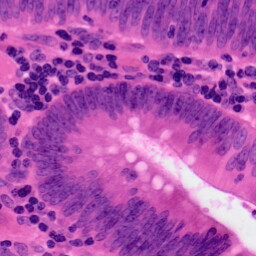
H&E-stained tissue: Colon